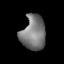
Tissue: lung
Cell type: Epithelial cells
Senescence score: 0.5807
Nuclear area (px): 823
Mean DAPI intensity: 120.44